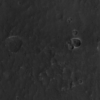
Label: not_dusty